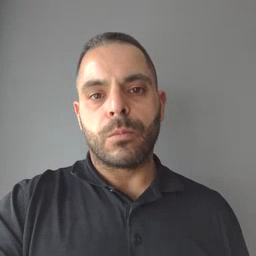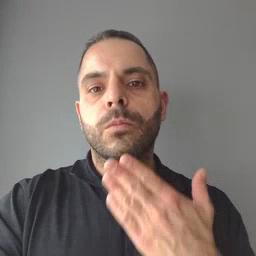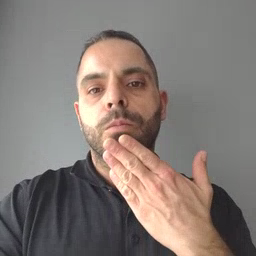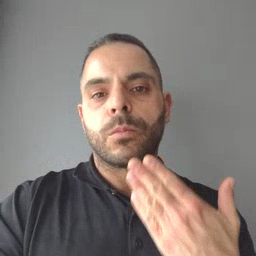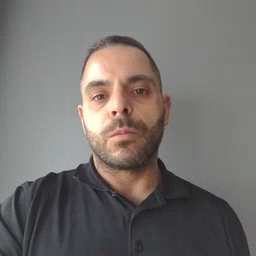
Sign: chin